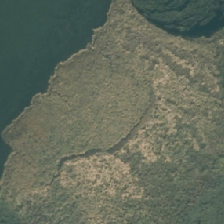
Land cover: herbaceous_freshwater_vege